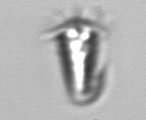
Label: Paratontonia_gracillima